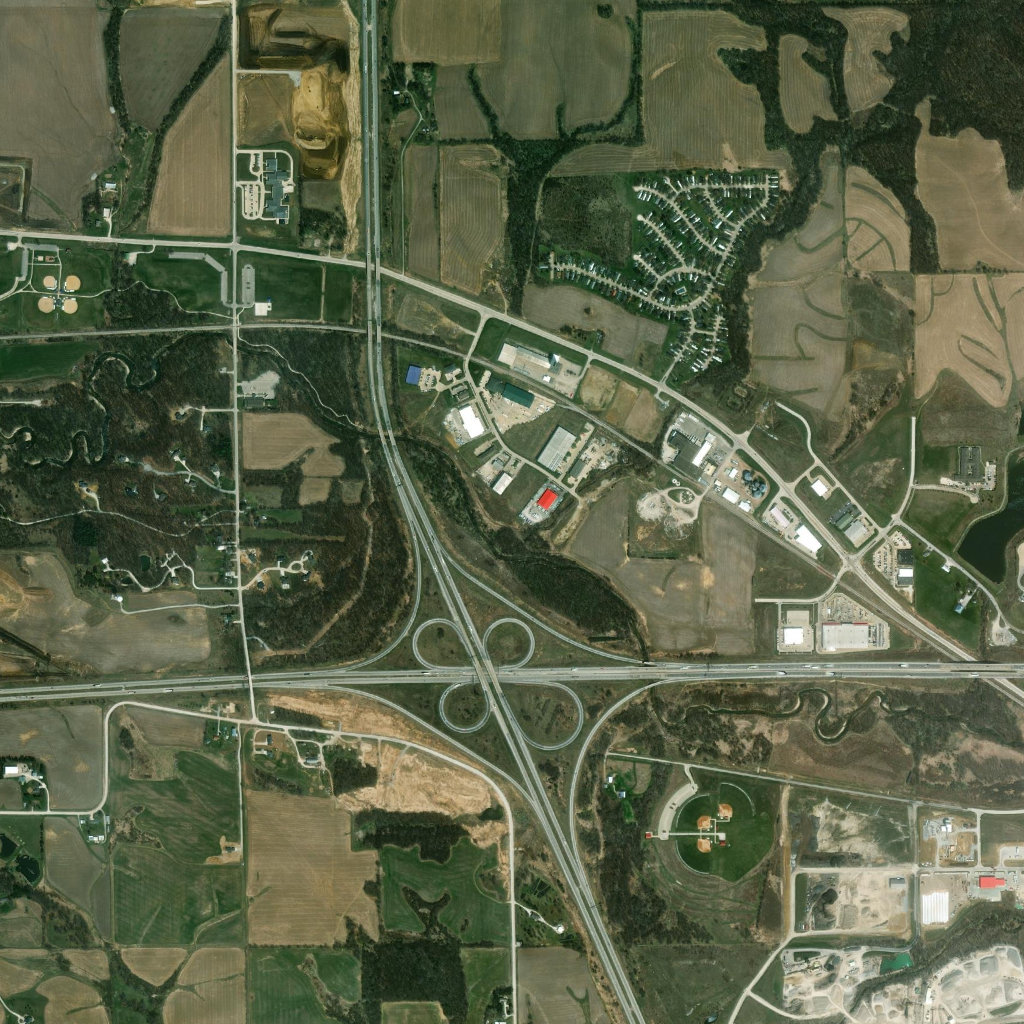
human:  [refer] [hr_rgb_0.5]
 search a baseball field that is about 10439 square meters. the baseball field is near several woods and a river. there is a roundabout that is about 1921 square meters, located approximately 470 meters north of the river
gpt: <box>[[6, 24, 10, 28, 0]]</box>

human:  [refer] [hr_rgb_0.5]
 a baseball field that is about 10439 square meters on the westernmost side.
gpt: <box>[[6, 24, 10, 28, 0]]</box>

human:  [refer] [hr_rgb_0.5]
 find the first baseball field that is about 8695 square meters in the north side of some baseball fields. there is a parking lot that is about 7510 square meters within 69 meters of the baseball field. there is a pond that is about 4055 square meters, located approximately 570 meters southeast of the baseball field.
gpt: <box>[[70, 76, 73, 79, 0]]</box>